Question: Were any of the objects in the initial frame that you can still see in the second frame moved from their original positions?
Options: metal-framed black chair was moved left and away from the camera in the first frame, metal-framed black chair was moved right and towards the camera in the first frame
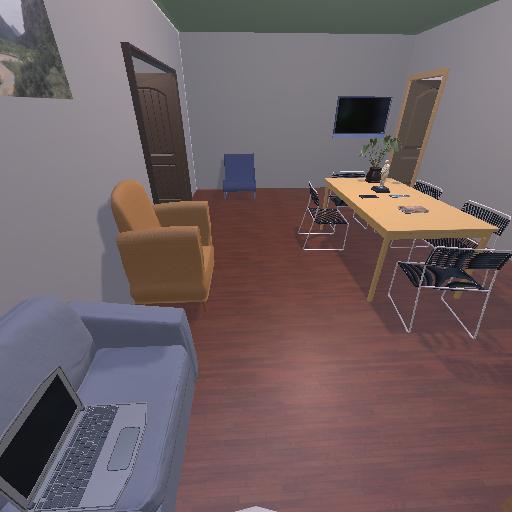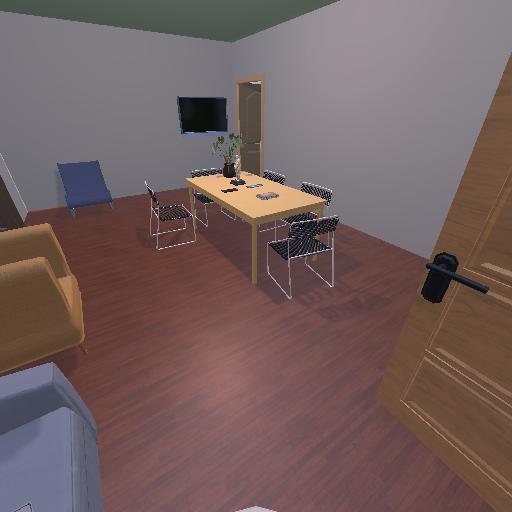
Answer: metal-framed black chair was moved left and away from the camera in the first frame